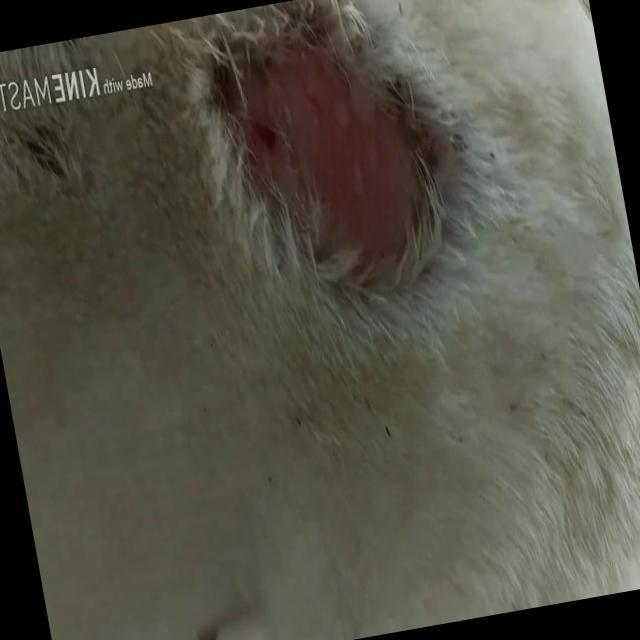
Canine dermatitis — inflammation of the skin presenting with erythema, pruritus, papules, and excoriation. May be allergic, contact, or atopic in origin.